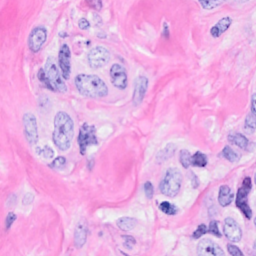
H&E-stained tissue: Breast